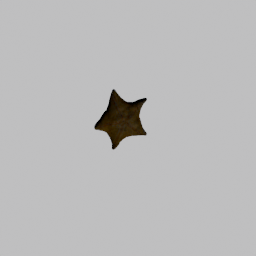
Label: animals